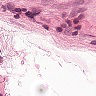
Metastatic tissue present: no